Field crop: maize
Growth stage: 1
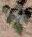
Species: chenopodium